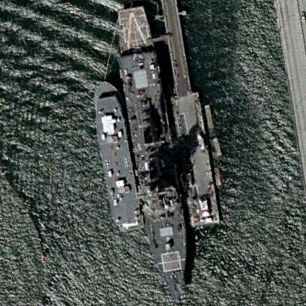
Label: destroyer